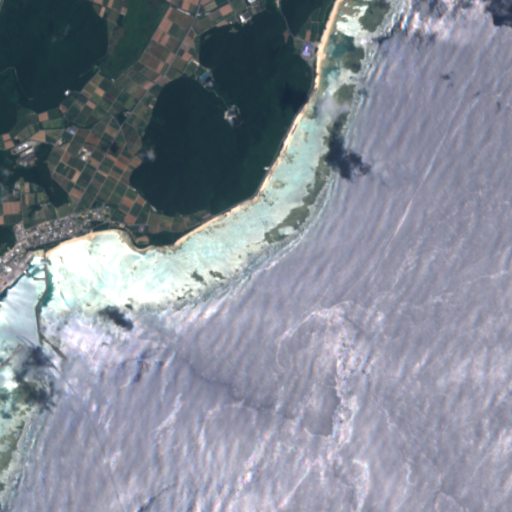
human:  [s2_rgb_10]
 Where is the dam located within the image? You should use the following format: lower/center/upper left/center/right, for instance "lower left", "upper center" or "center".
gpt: The dam is located in the upper center of the image.
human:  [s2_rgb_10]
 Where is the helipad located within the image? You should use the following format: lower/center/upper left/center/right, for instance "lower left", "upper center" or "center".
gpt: The helipad is located in the center left of the image.
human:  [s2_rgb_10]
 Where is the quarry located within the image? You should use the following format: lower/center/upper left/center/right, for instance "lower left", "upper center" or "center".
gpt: The quarry is located in the upper left of the image.
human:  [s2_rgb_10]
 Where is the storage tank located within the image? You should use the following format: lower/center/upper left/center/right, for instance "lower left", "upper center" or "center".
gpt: The storage tank is located in the center left of the image.
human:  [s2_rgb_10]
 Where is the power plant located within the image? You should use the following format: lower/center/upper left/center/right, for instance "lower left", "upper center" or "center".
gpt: There is no power plant in the image.